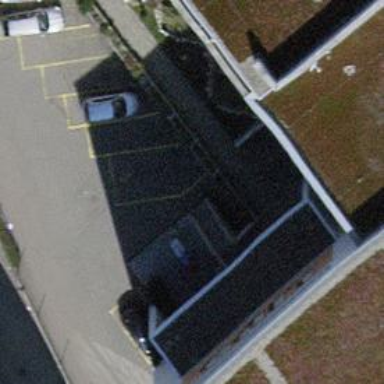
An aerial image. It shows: Disabled parking space.